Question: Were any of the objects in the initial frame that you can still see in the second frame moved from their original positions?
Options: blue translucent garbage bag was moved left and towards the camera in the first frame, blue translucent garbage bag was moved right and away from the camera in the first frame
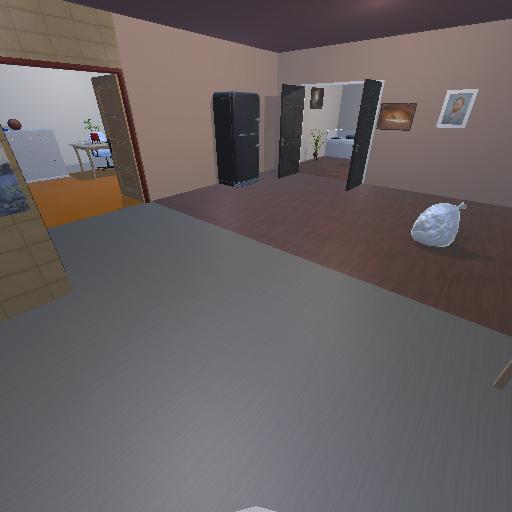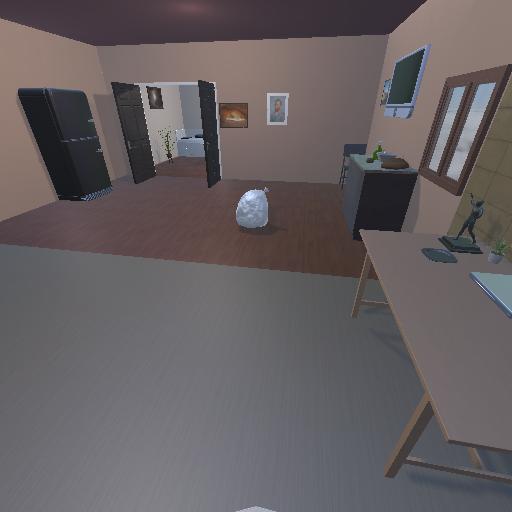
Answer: blue translucent garbage bag was moved left and towards the camera in the first frame